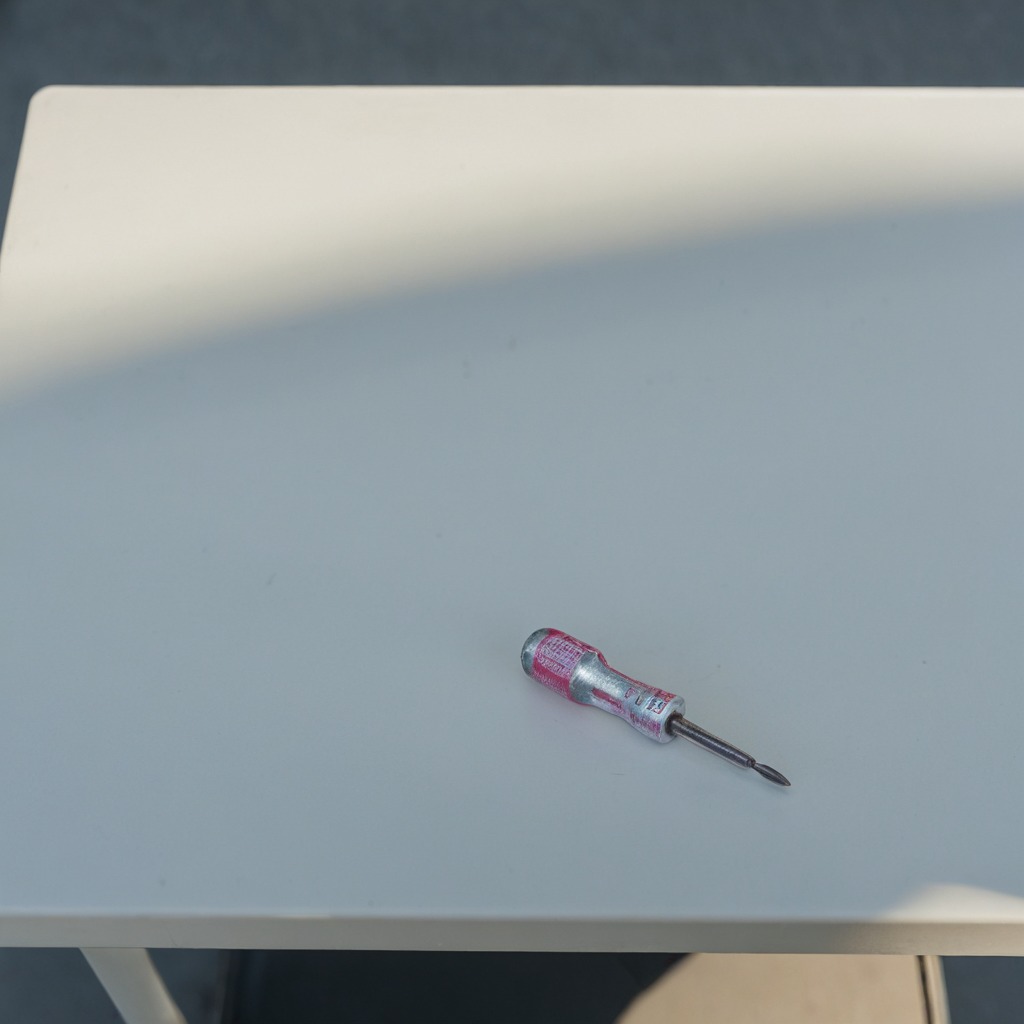
A screwdriver lying on the textured surface of a clean utility table in a temporary outdoor tool station.